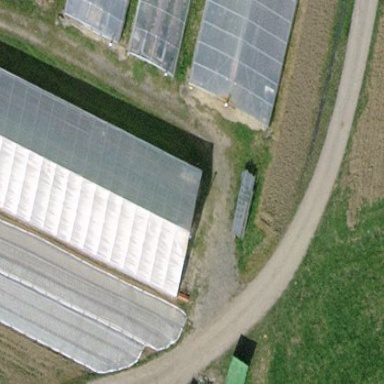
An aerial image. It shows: Greenhouse.